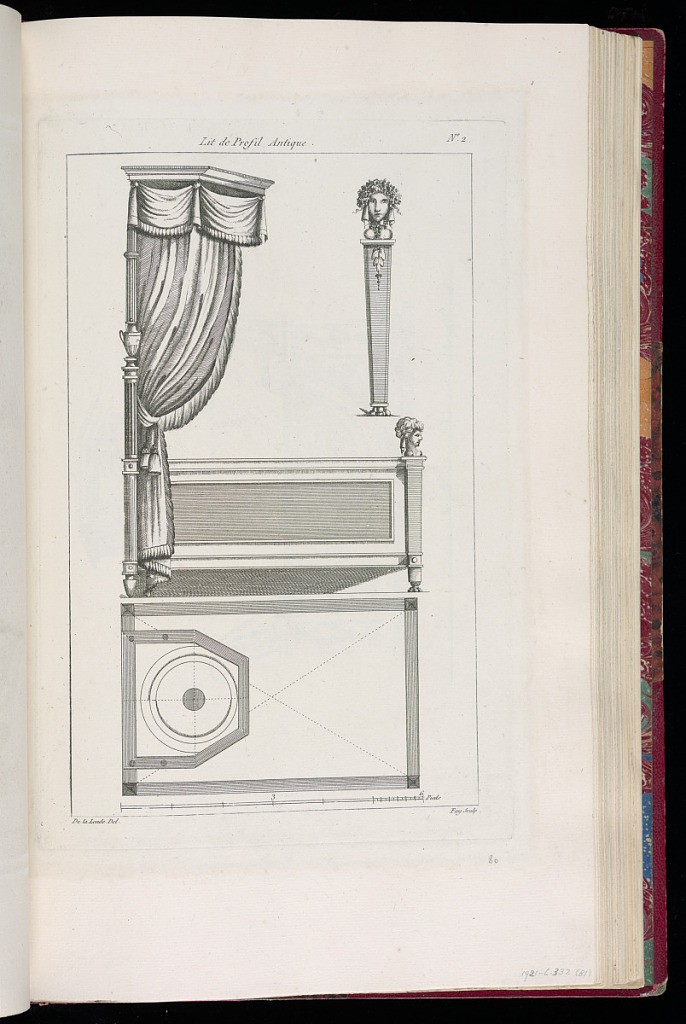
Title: Designs for Beds in the Style of Antiquity
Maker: Richard de Lalonde, French, active 1780–96
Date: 1780-1789
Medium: Etching on off-white laid paper
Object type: Print
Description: Plan and profile of a design for a bed with a draped canopy. The posts at the foot of the bed are decorated with busts. The plate is signed and numbered.